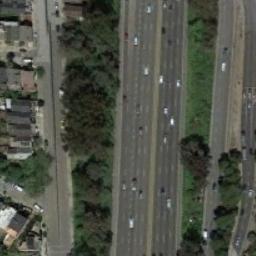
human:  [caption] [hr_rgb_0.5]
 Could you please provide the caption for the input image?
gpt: There are many buildings and roads and green plants on both sides of the freeway, And there are many cars on the freeway .

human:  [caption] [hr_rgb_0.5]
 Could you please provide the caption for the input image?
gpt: The freeway is between some trees and some houses .

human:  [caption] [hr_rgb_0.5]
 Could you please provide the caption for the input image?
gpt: There was not a single car on the motorway .

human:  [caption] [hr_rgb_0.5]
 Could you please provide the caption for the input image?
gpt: Three straight freeways have many trees on either side of the freeway and a residential area is on one side of these freeways .

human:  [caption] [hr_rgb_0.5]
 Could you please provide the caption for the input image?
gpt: There are green belts and some buildings along the freeway .